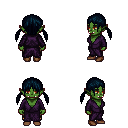
a pixel art fantasy rpg character, female body template, orc, green skin, purple robe, gold greaves, raven twin-tailed hairstyle, brown shoes, four views (front, back, left, right), 2x2 character sprite sheet, small pixel art, hard edges, no anti-aliasing